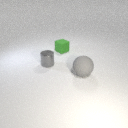
small gray metal cylinder to the left of small green rubber cube